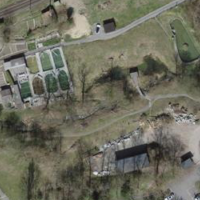
EUNIS habitat code: 53
Species observed at this site:
Tussilago farfara
Linaria vulgaris
Filipendula ulmaria